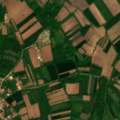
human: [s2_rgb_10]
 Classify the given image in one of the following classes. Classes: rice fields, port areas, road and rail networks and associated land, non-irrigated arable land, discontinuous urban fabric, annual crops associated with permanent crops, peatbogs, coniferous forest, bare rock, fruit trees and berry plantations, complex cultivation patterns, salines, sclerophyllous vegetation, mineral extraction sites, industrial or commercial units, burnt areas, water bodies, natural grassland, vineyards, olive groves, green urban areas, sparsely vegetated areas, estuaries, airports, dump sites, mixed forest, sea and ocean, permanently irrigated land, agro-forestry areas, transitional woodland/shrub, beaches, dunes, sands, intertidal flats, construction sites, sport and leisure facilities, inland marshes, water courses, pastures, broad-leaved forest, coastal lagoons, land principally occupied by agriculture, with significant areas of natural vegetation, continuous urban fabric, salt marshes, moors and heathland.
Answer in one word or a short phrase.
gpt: discontinuous urban fabric, non-irrigated arable land, complex cultivation patterns, land principally occupied by agriculture, with significant areas of natural vegetation